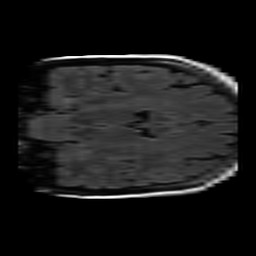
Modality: FLAIR
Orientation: coronal
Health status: ill
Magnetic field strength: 3 T